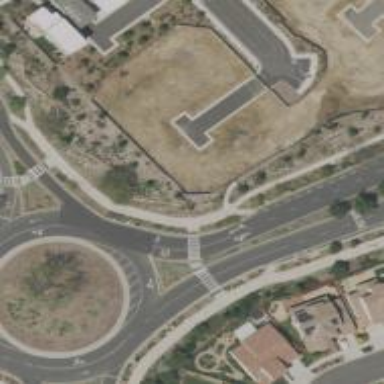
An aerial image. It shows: Tertiary road that leads to roundabout.